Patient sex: F
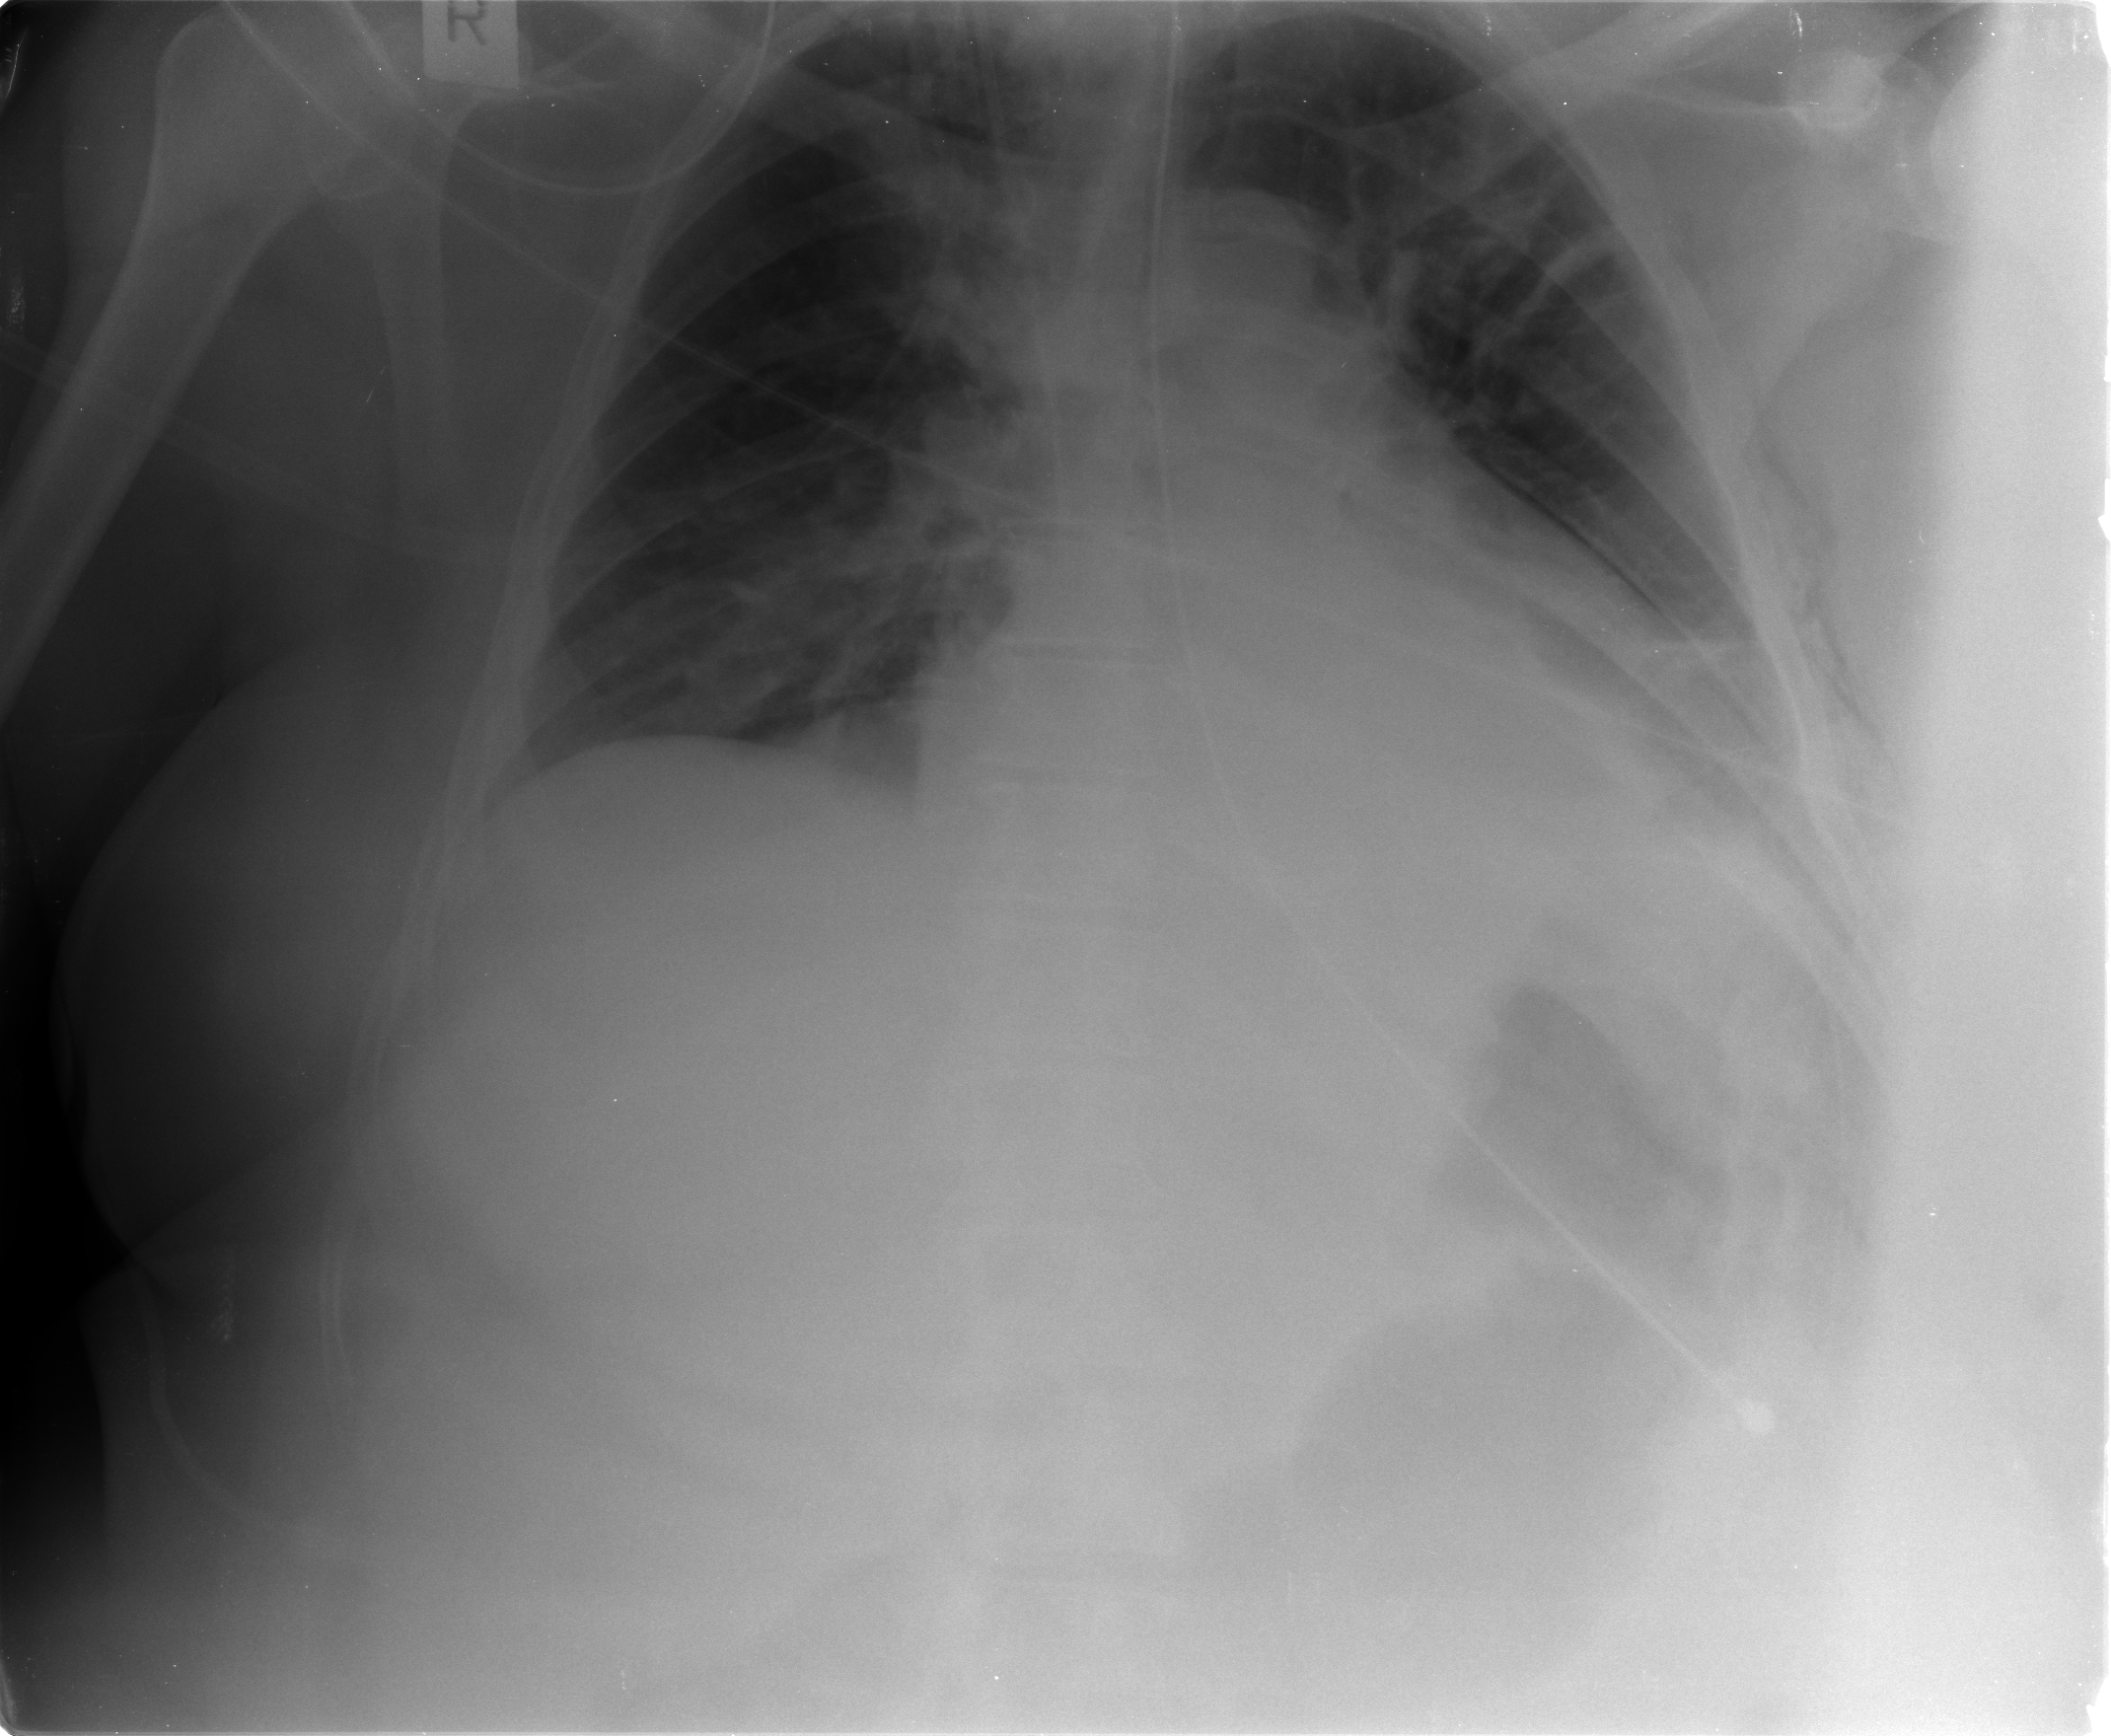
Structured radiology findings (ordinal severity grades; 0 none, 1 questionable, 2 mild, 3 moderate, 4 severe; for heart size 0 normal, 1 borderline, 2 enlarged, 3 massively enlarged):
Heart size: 2
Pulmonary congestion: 2
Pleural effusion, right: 0
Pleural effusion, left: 2
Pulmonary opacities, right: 2
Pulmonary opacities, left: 0
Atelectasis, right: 2
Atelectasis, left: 2